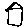
Label: house